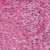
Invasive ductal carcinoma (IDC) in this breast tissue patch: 0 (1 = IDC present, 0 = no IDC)